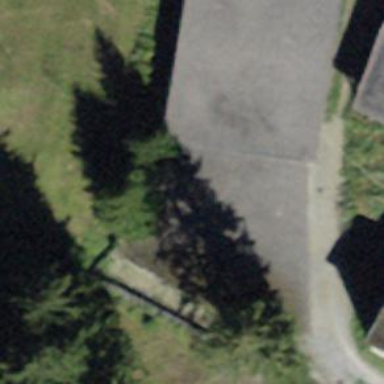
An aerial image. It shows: Flat-roofed building.